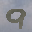
Label: 9